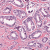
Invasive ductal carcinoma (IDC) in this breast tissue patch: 1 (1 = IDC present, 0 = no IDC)